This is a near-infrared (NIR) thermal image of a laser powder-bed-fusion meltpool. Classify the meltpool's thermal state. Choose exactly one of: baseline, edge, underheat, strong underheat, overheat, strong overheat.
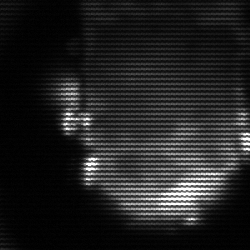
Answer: baseline